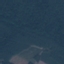
Land use / land cover class: Forest